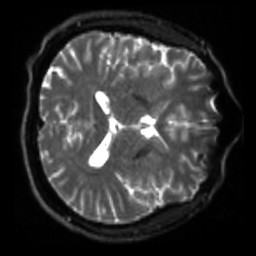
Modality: sbref
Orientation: axial
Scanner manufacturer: siemens
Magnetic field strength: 3 T
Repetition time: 4 s
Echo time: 0.0594 s